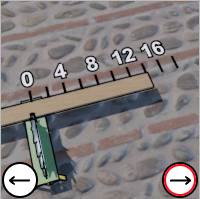
Task: length
Answer: 14
First scale value: 4.0